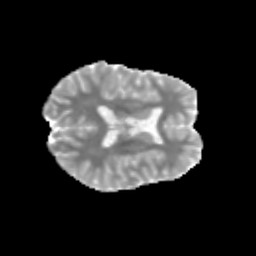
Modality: MD
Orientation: axial
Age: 12
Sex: female
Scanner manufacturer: siemens
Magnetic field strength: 3 T
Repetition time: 3.8 s
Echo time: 0.07 s